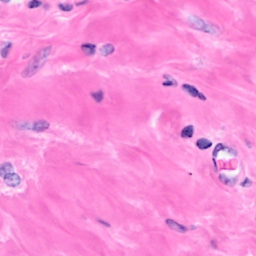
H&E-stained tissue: Breast